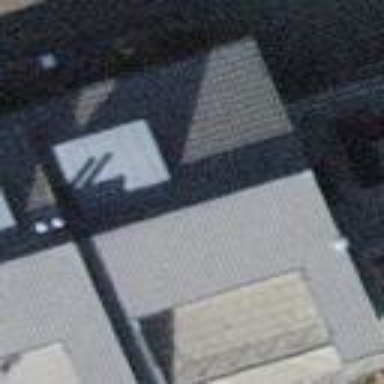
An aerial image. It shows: Building.